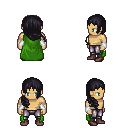
a pixel art fantasy rpg character, male body template, human, tanned skin, green cape, metal pants, raven right-swept hairstyle, white cloth bracers, maroon shoes, four views (front, back, left, right), 2x2 character sprite sheet, small pixel art, hard edges, no anti-aliasing